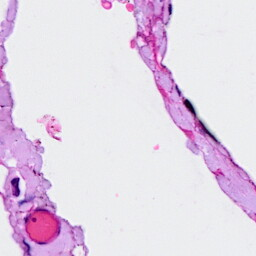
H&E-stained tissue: Breast